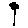
Label: flower